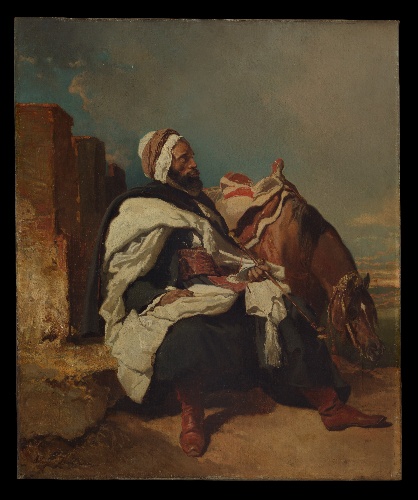
Title: Seated Arab Man with Horse
Artist: Alfred Dedreux
Artist bio: French, Paris 1810–1860 Paris
Date: possibly ca. 1850–58
Object type: Painting
Classification: Paintings
Medium: Oil on canvas
Dimensions: 25 1/2 x 21 1/4 in. (64.8 x 54 cm)
Department: European Paintings
Credit line: Gift of Kenneth Jay Lane, 2017
Accession year: 2017
Repository: Metropolitan Museum of Art, New York, NY
Tags: Men|Horses|Orientalist